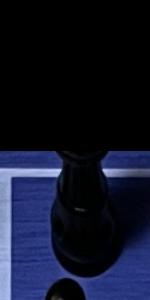
Label: Queen_Black